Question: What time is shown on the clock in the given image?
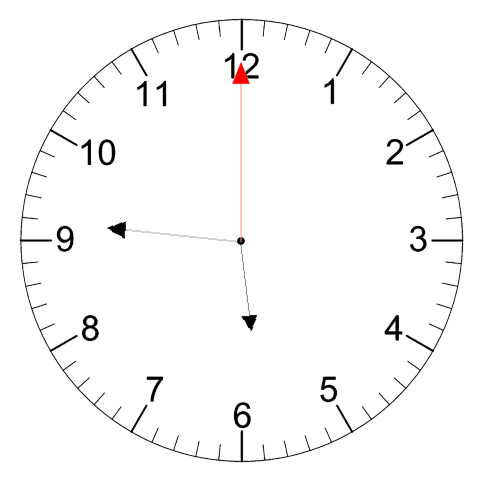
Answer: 05:46:00